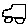
Label: car